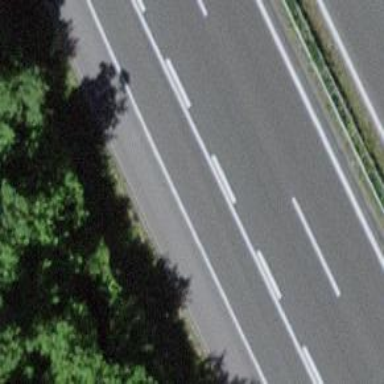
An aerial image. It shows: Motorway link.